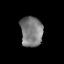
Tissue: prostate
Cell type: Fibroblasts
Senescence score: 0.7626
Nuclear area (px): 660
Mean DAPI intensity: 123.171